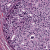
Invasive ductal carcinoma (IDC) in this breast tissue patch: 0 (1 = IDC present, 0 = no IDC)